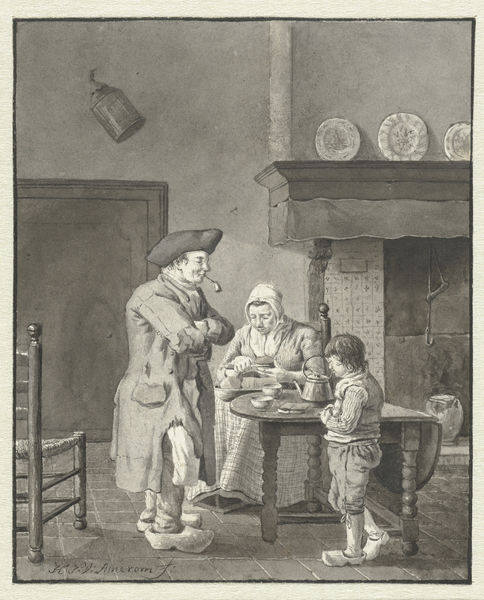
Titel: Een moeder snijdt brood voor haar man en zoon
Künstler: Hendrik Jan van Amerom
Standort: Amsterdam
Institution: Rijksmuseum
Schlagwörter: mann, frau, hut, schwarz, stuhl, tisch, zeichnung, flasche, teller, familie, kind, vater, kamin, schuhe, grafik, graphik, pfeife, stube, druck, stich, küche, muter, erziehung, pfreife, stuce